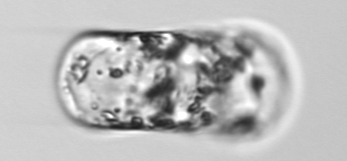
Label: Guinardia_flaccida